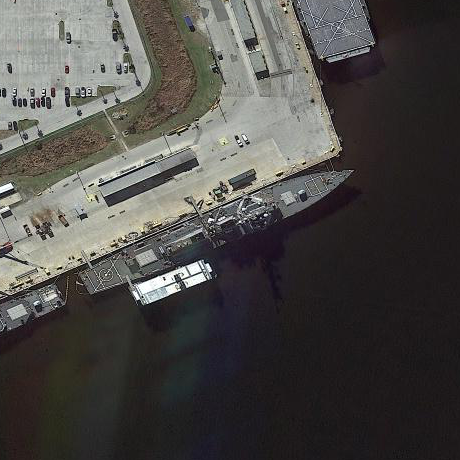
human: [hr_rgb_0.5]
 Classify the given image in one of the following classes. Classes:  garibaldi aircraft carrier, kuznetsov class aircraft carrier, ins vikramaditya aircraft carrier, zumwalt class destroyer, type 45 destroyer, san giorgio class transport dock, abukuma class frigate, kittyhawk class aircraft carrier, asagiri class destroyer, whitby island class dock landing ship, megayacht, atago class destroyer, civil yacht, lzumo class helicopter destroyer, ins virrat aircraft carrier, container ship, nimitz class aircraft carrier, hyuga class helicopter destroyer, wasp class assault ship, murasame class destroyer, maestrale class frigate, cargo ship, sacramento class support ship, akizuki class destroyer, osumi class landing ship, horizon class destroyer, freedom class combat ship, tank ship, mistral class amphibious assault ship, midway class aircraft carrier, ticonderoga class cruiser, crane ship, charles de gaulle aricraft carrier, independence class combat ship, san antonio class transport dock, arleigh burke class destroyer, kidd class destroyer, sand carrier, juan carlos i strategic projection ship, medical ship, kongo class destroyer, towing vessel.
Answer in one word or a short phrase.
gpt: Arleigh Burke class destroyer